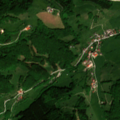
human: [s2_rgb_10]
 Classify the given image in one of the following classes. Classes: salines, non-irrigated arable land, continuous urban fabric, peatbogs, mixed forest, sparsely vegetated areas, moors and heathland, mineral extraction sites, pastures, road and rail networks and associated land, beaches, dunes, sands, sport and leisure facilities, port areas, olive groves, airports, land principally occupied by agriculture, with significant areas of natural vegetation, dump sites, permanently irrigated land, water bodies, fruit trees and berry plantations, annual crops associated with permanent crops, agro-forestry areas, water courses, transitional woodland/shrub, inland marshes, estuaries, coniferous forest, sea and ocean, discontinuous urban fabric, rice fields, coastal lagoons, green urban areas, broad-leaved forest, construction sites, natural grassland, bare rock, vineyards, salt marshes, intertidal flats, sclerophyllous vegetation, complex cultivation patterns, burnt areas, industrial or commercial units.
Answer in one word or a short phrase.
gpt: discontinuous urban fabric, pastures, land principally occupied by agriculture, with significant areas of natural vegetation, mixed forest